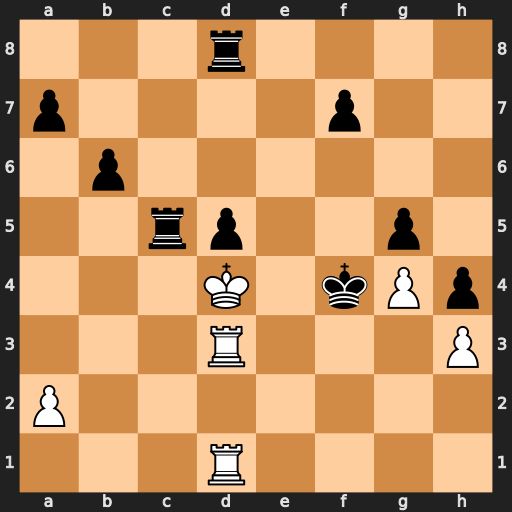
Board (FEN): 3r4/p4p2/1p6/2rp2p1/3K1kPp/3R3P/P7/3R4
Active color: w
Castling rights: -
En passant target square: -
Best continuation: Rf1#